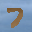
Label: 7